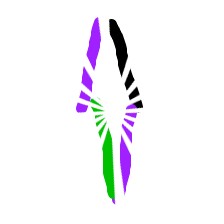
Shape: rhombus